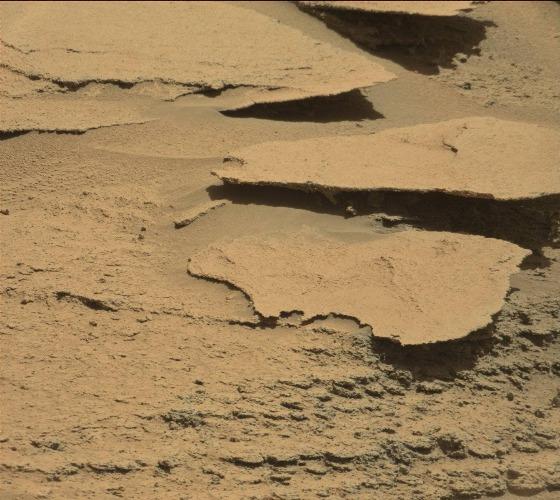
Terrain classes present: Bedrock, Gravel / Sand / Soil, Shadow